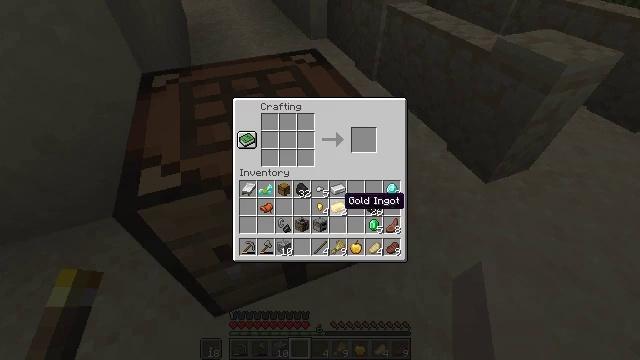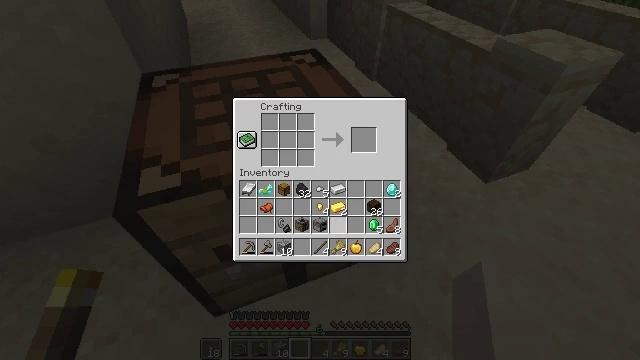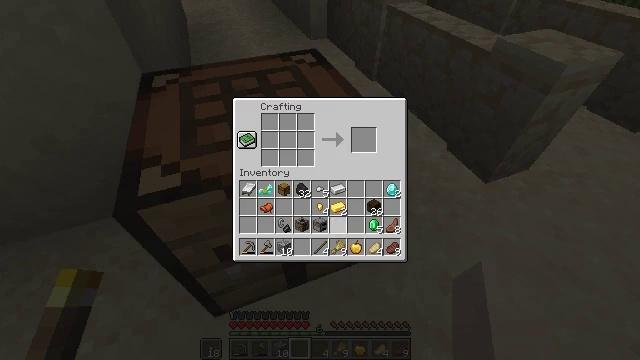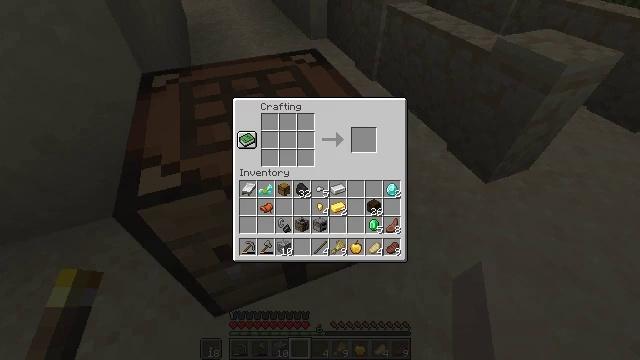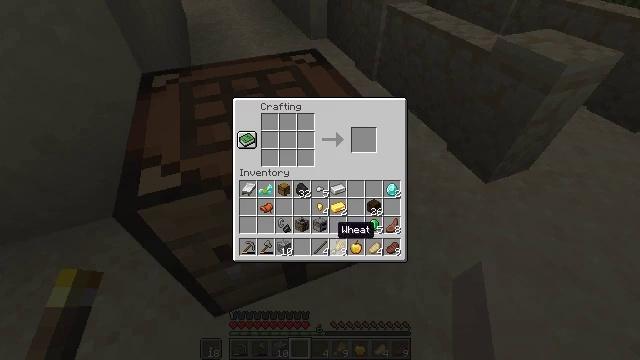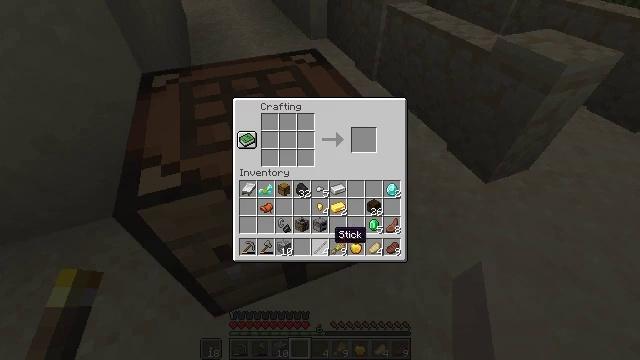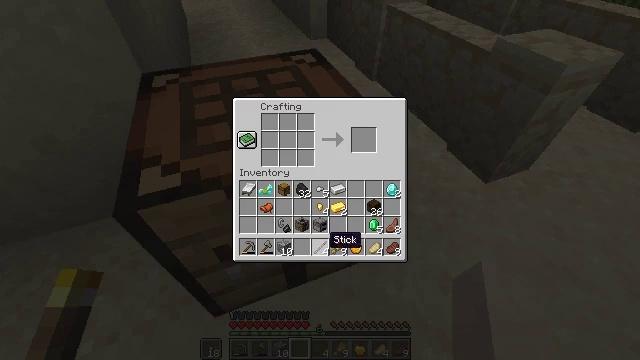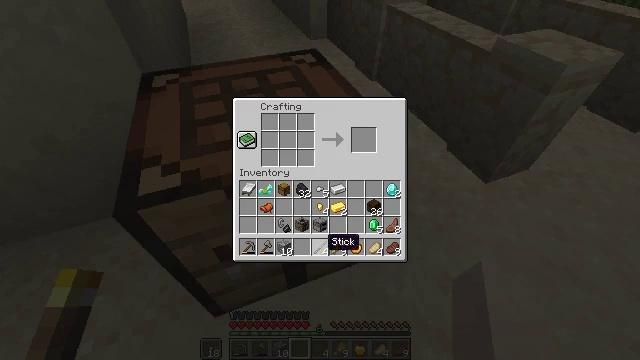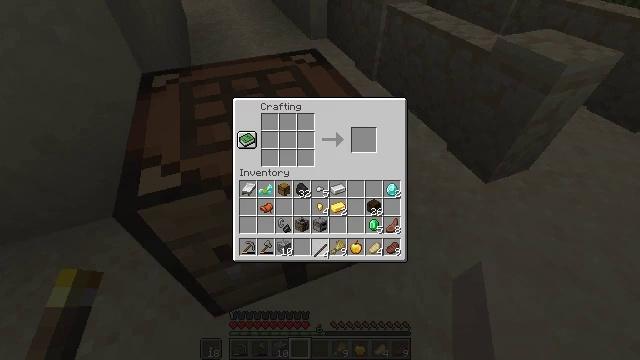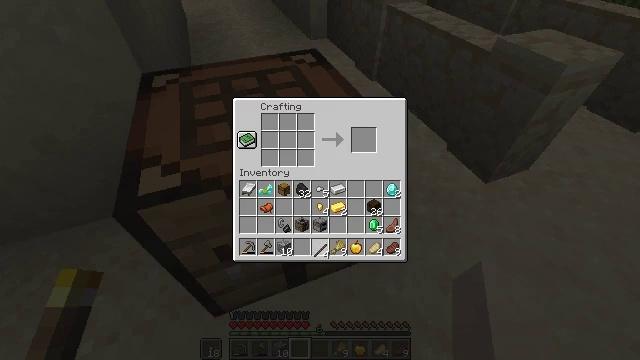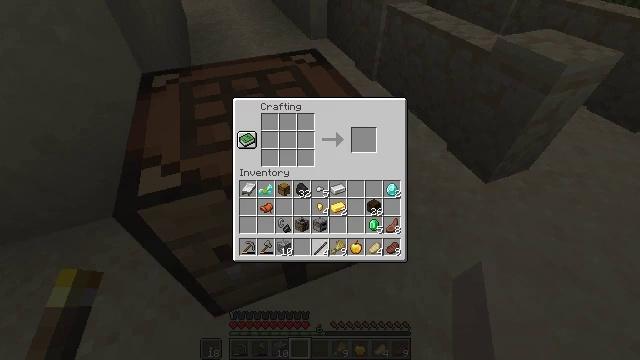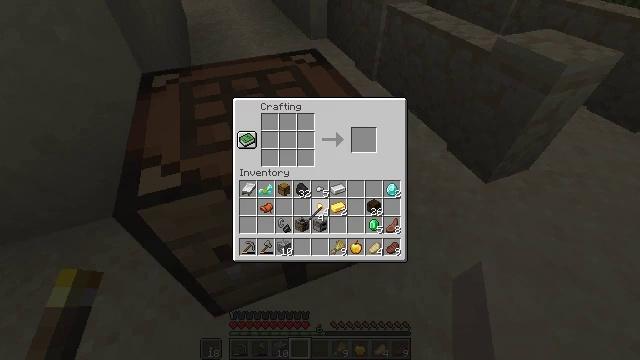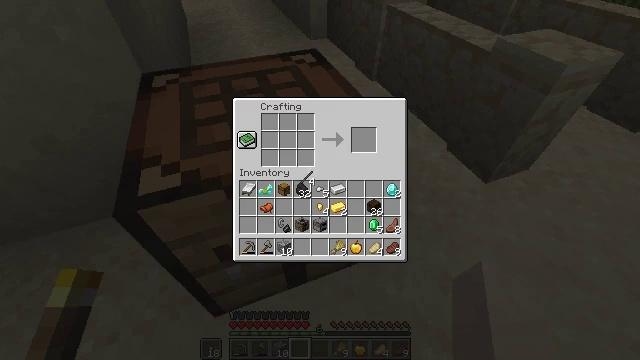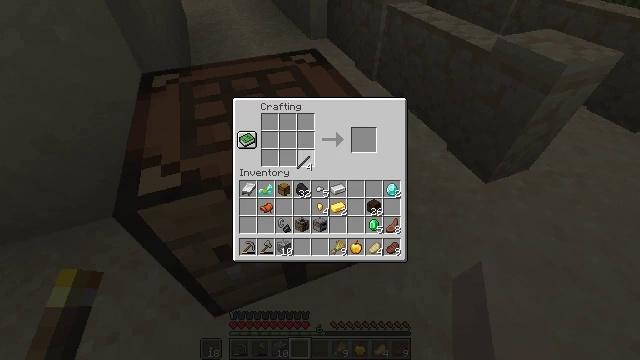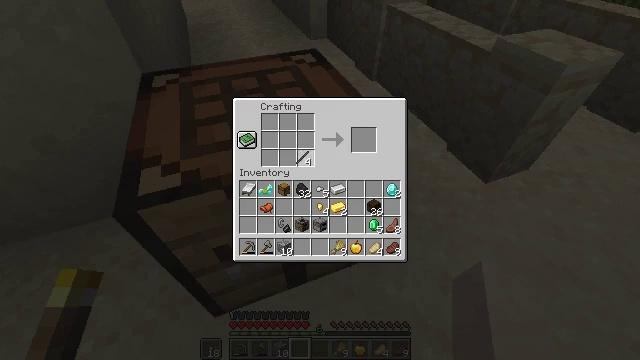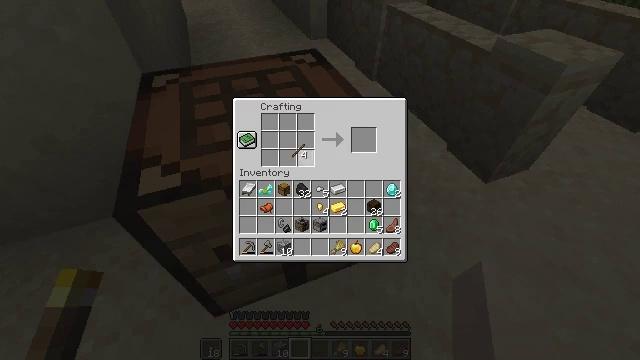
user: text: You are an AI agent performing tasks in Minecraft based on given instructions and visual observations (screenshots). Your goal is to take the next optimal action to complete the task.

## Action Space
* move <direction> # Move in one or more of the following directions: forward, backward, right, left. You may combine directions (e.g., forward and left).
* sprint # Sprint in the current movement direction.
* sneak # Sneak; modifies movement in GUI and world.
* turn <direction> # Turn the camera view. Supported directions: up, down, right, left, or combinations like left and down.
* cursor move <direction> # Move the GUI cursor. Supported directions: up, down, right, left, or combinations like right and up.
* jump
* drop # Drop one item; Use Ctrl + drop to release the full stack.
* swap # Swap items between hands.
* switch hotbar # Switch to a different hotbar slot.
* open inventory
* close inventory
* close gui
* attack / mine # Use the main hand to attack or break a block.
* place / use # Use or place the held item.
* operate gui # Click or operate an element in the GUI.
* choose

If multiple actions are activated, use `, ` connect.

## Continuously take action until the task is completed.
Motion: motion action
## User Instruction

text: Use the crafting table to make a golden hoe.
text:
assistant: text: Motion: cursor move down, open gui
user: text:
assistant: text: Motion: cursor move down
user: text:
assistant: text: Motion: no_op
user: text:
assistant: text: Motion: no_op
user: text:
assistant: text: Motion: no_op
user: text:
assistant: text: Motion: no_op
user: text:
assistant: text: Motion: no_op
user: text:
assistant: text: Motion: operate gui
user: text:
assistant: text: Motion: operate gui
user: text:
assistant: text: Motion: operate gui
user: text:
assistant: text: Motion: cursor move up
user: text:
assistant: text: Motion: cursor move left and up
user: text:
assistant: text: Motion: cursor move up
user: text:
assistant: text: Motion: no_op
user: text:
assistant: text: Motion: cursor move up
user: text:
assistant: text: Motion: cursor move up
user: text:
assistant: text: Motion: cursor move left and up
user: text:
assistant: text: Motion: no_op
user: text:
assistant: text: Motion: no_op
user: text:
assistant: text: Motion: choose
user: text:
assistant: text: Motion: choose
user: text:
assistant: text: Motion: cursor move down, choose
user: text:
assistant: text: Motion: cursor move down, choose
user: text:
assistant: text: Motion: choose
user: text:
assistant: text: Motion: choose
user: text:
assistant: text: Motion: choose
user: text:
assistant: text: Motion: choose
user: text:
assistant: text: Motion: cursor move right
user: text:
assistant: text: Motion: cursor move right and down
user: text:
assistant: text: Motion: cursor move right and down